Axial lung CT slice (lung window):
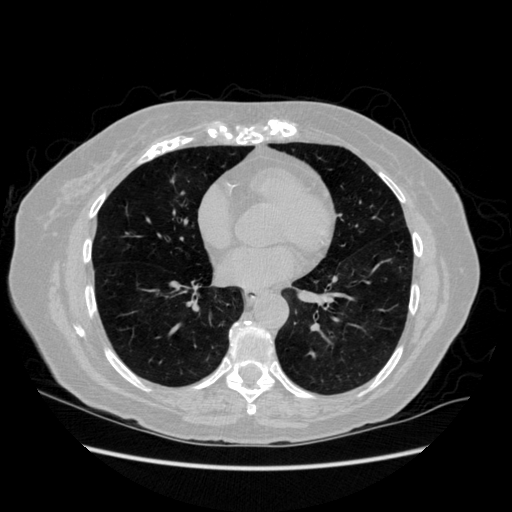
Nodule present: no